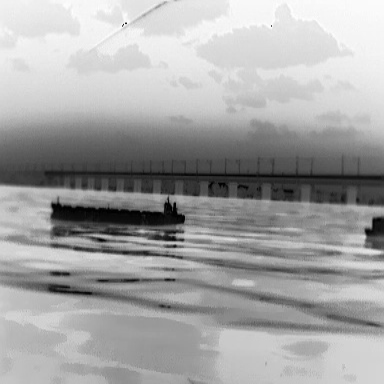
There is a liner in the infrared image.